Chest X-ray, AP view. Patient: 58 years old, sex F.
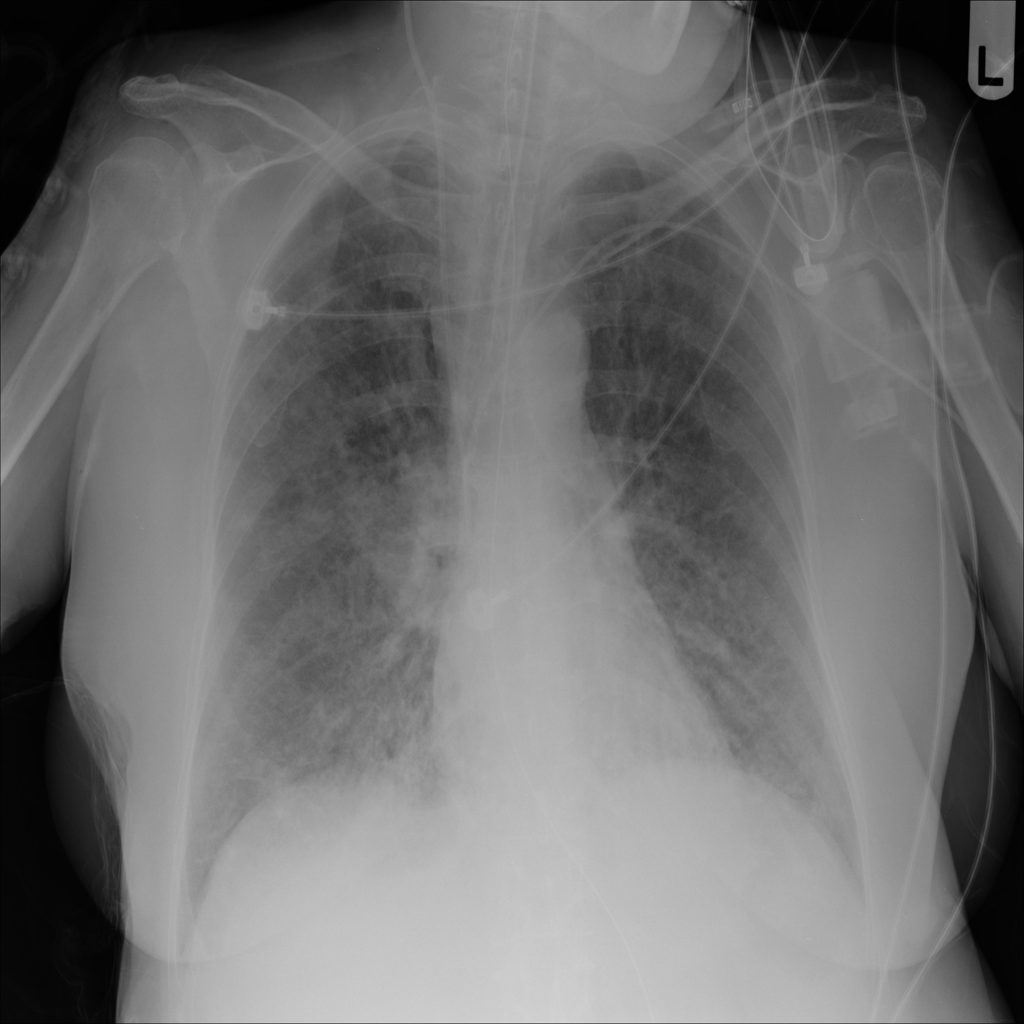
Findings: Infiltration